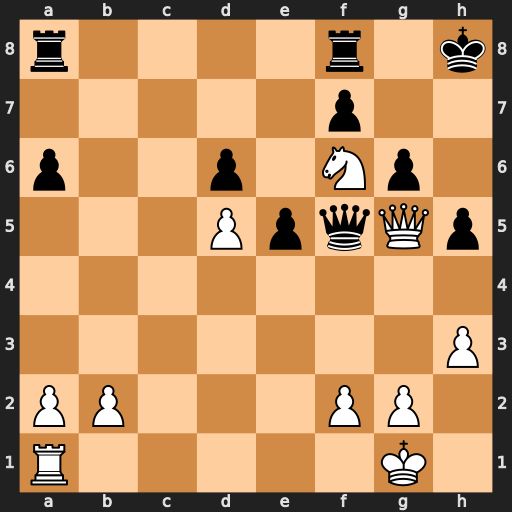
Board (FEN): r4r1k/5p2/p2p1Np1/3PpqQp/8/7P/PP3PP1/R5K1
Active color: w
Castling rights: -
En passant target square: -
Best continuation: Qh6#